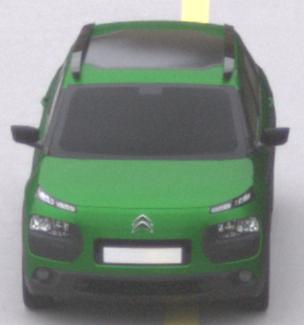
Make: Citroen
Model: C4 Cactus PureTech 75
Detailed model: C4 Cactus
Model produced from: 2014/09
Model produced until: 2015/03
Doors: 5
Color: green
Road condition: dry road
Daytime: midday
Contrast: low contrast